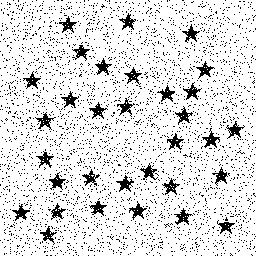
Squares: 0
Triangles: 0
Stars: 32
Total shapes: 32